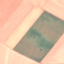
Land use / land cover class: AnnualCrop